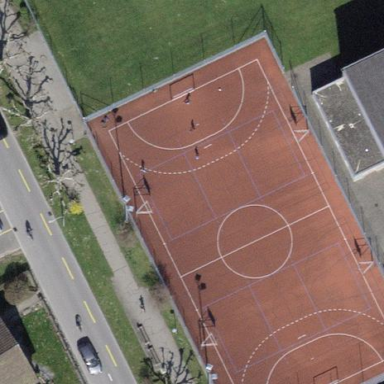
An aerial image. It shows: Pitch with tartan surface enclosed by fence. It is designed for both soccer and basketball.